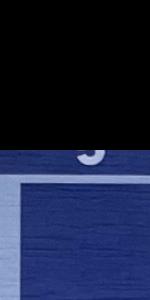
Label: Empty